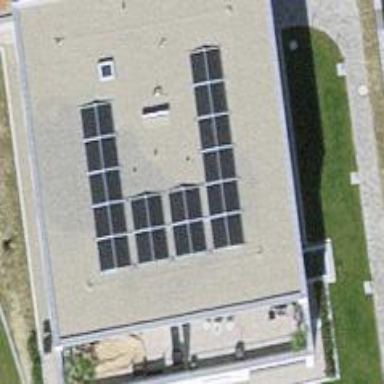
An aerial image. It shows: Solar power generator with photovoltaic panels.